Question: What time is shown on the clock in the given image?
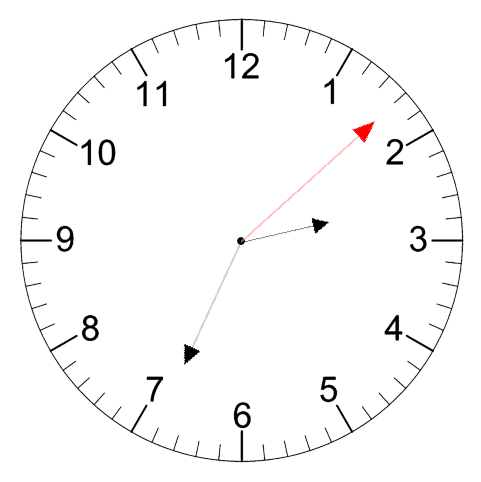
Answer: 02:34:08